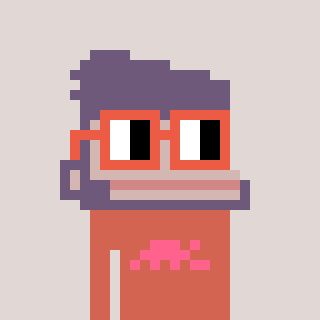
a pixel art character with square orange glasses, a ape-shaped head and a peachy-colored body on a warm background